Aerial crown-view tile of a tropical tree (Barro Colorado Island, Panama), acquired 20241112:
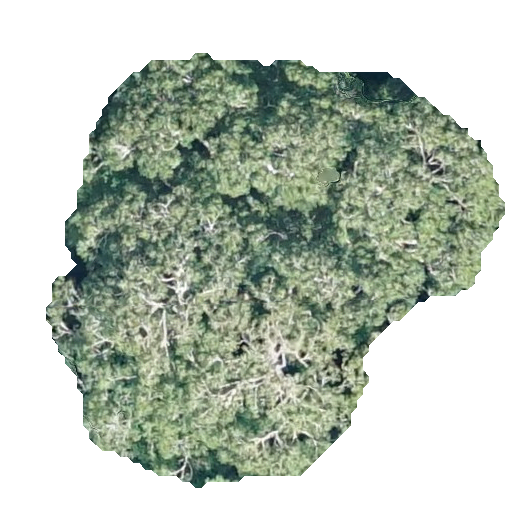
Species: Handroanthus guayacan
GBIF accepted scientific name: Handroanthus guayacan
Crown area: 214.79 m²